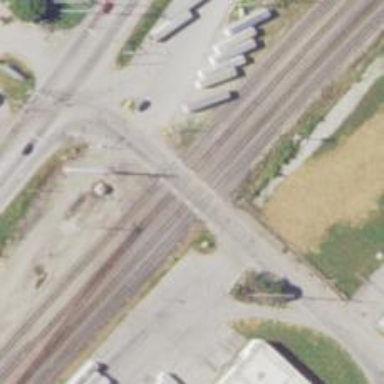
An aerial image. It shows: Railway level crossing.